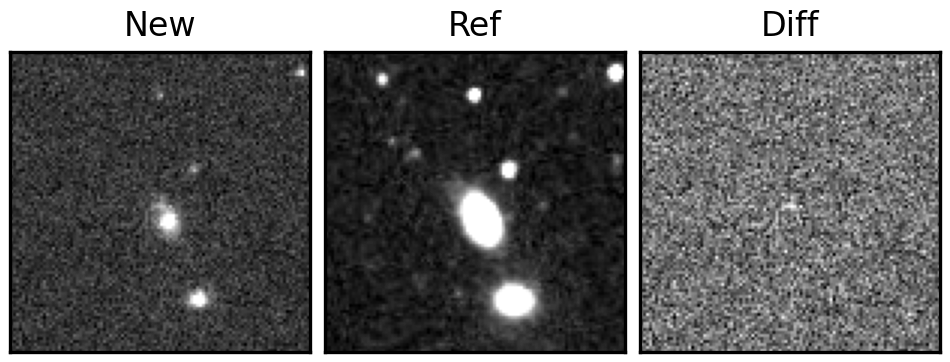
Label: real